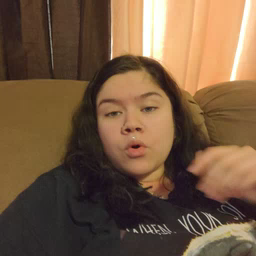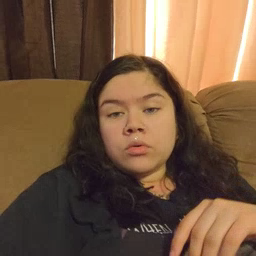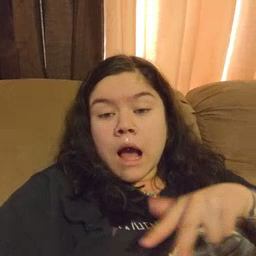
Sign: helicopter